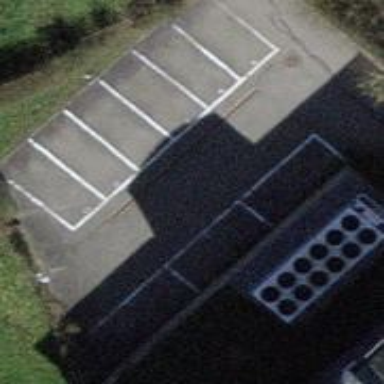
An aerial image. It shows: Parking area with surface.